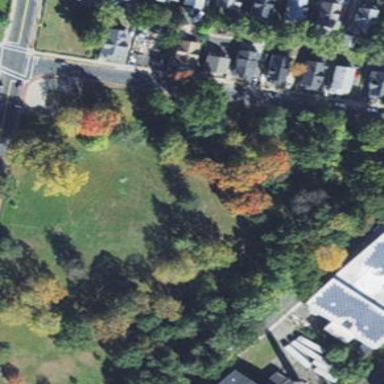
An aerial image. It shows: Park.